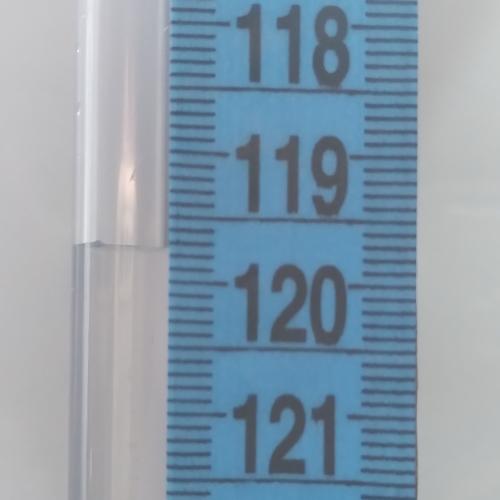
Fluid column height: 119.7 cm